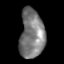
Tissue: skin
Cell type: Epithelial cells
Senescence score: 0.2446
Nuclear area (px): 1168
Mean DAPI intensity: 123.115